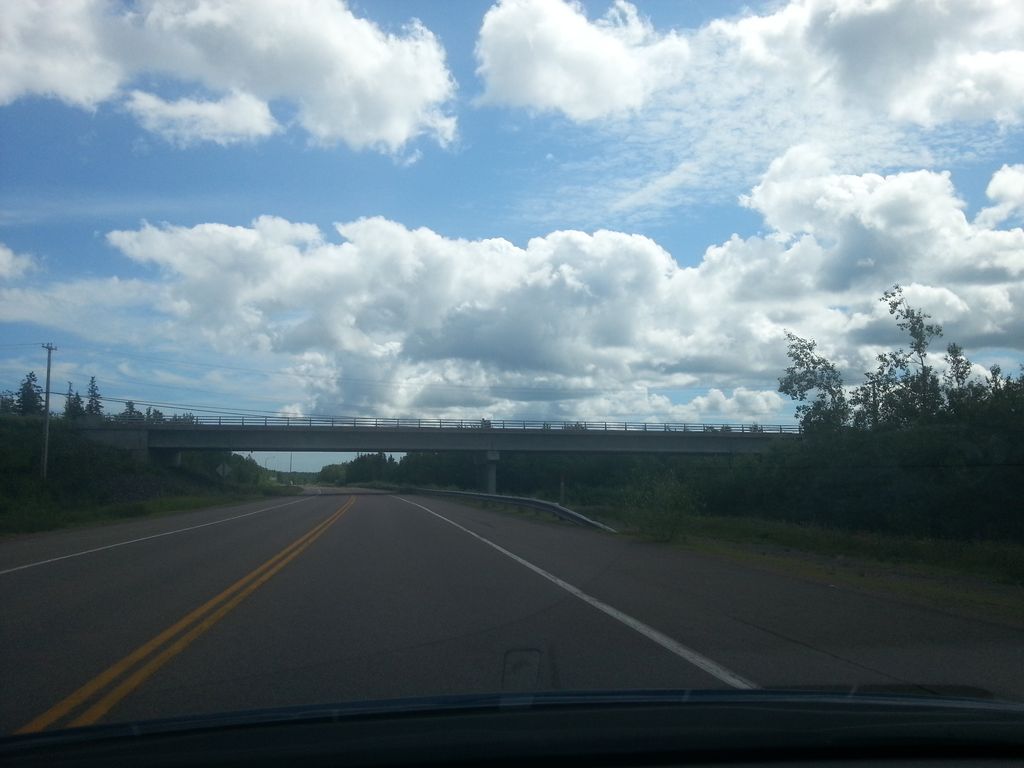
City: charlottetown